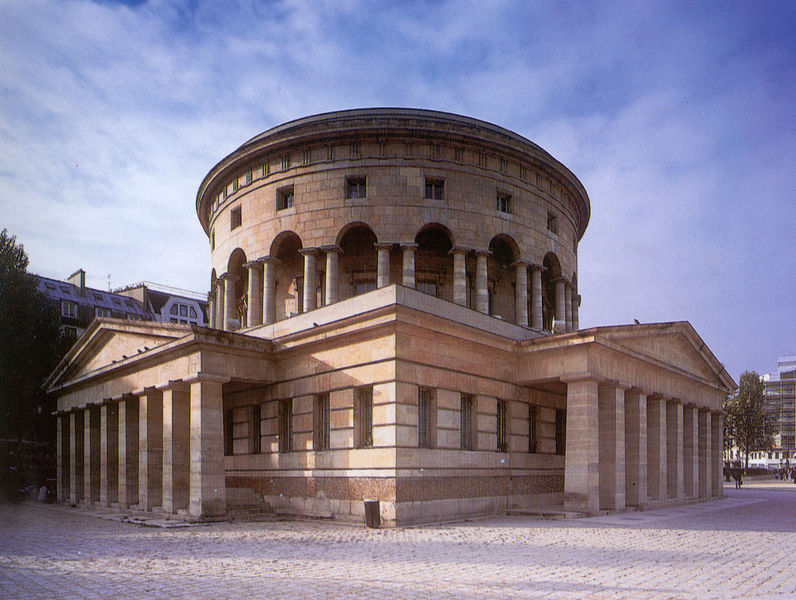
Titel: Bureau de la Villette (Zollhaus)
Künstler: Claude Nicholas Ledoux
Standort: Paris
Institution: Bureau de la Villette
Schlagwörter: baum, blau, dunkel, himmel, schatten, wolken, bäume, dreieck, menschen, ocker, stadt, braun, fenster, frankreich, hell, licht, marmor, paris, pfeiler, säule, säulen, tür, dach, gebäude, haus, rot, alt, architektur, mensch, sockel, spitze, stein, steine, tragen, häuser, vögel, kirche, sonne, klassizismus, renaissance, rosa, kreis, rund, vorbau, doppelsäule, bewölkt, deutschland, ecke, ansicht, bogen, italien, pflaster, modern, giebel, ziegel, massiv, backstein, platz, pilaster, rundbogen, kuppel, treppe, spitz, symmetrie, granit, ring, tor, pfosten, foto, fotografie, photographie, bögen, kante, symetrie, erker, arkade, loggia, umgang, berlin, antike, eckig, archtektur, kohle, symmetrisch, gross, pflasterstein, pflastersteine, sonnig, architrav, arkaden, rom, kapitell, photo, fries, dreiecksgiebel, gemäuer, portal, geometrisch, justiz, doppelsäulen, gesims, quader, eck, sandstein, giebelfeld, portikus, antik, griechisch, rundbögen, zentral, rötlich, historismus, antikisierend, porticus, tempel, monopteros, rundtempel, speer, museum, wien, dorisch, klassik, mausoleum, geometrie, quadrat, sakralbau, römisch, niedrig, klassisch, archivolte, basilika, gebälk, schinkel, klassizistisch, plinte, triumphbogen, tief, cella, tempelfront, tympanon, kollonade, flachdach, ädikula, attika, baptisterium, rondell, zentralbau, zweigeschossig, romanisch, triglyphen, rundbogenfenster, rotunde, sockelzone, metopen, gilly, palladio, rundbau, potikus, rundgang, aedicula, zollhaus, aediculamotiv, ädikulamotiv, säulenvorbau, neoklassizismus, barrock, neo, palladiomotiv, saulen, neoklassisch, antikisiert, rotonde, eklektizismus, tryglyphen, platzanlage, biforien, mülleimer, paltz, antikenrezeption, eckansicht, attikazone, neoromanisch, sö, zwillingssäulen, säulenarkade, kreus, kuppelsäulen, mezanin, archaisch, gekuppelte säulen, rezeption, neoklassizimus, neoklassizistisch, rundgebäude, ledoux, fenater, arkadenumgang, doppeösäulen, ekletizismus, fofografie, hoppe, klasssizismus, kuppel7, propylene, purismus, tholoss, tollus, tolus, tragen und lasten, vorhallen, zympanon, iforien, schattenfugen